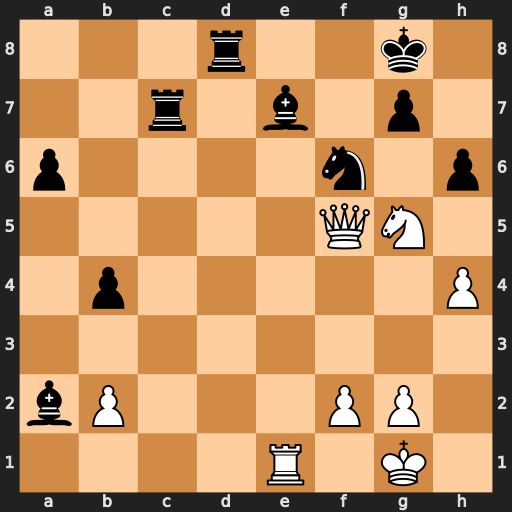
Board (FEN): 3r2k1/2r1b1p1/p4n1p/5QN1/1p5P/8/bP3PP1/4R1K1
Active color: w
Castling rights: -
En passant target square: -
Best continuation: Qa5 Rdc8 Qxa2+